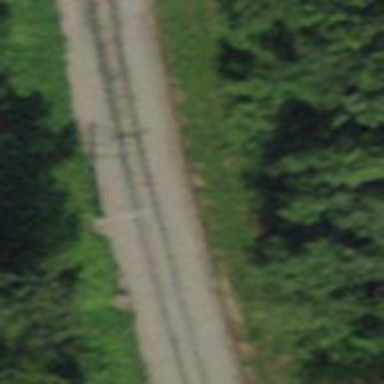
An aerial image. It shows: Narrow-gauge railway track electrified by contact line.